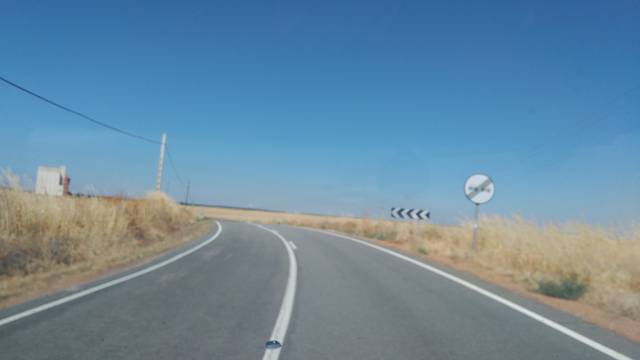
Region: Spain
Coordinates: 40.863, -5.967